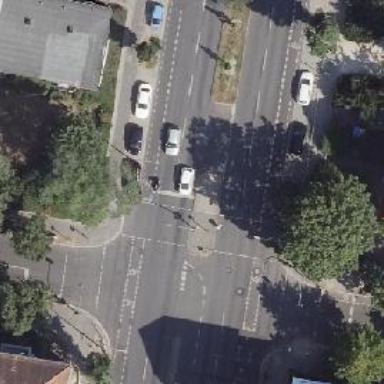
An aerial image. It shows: Road with traffic signals.